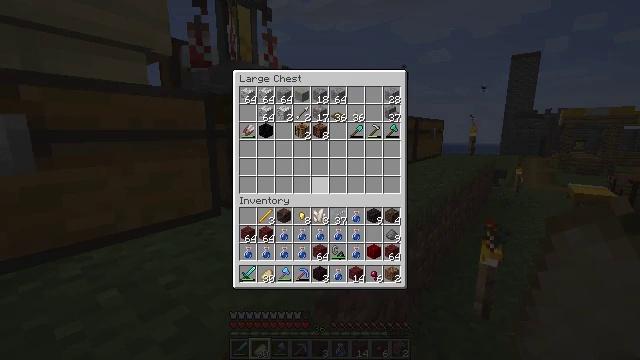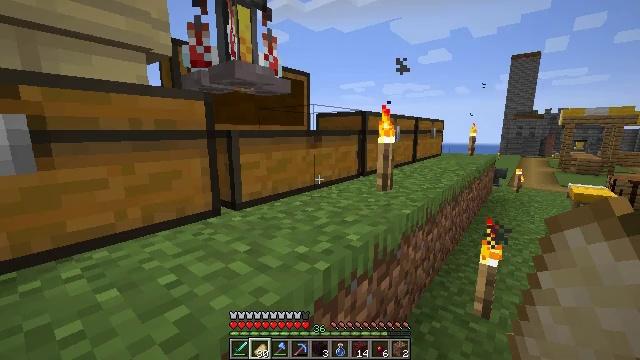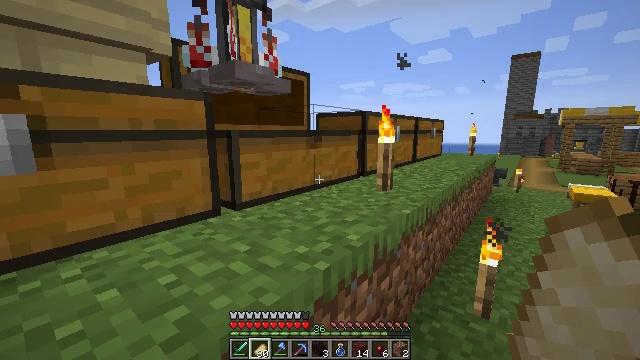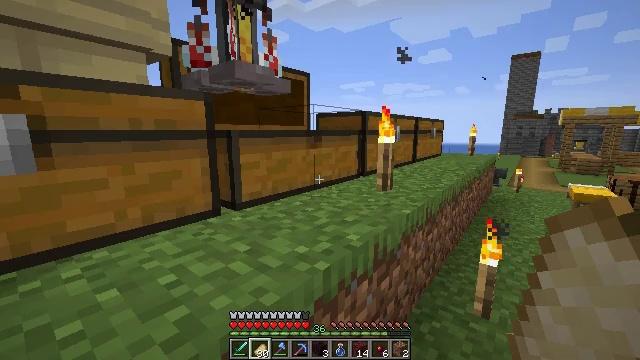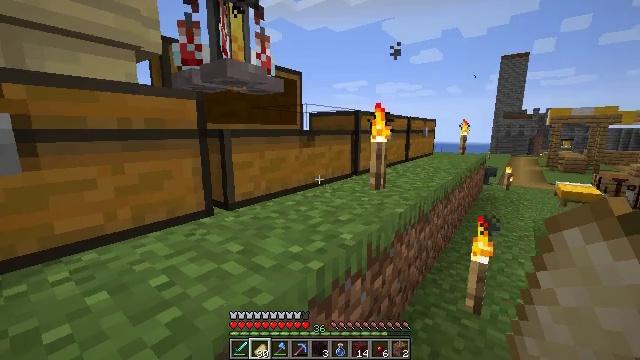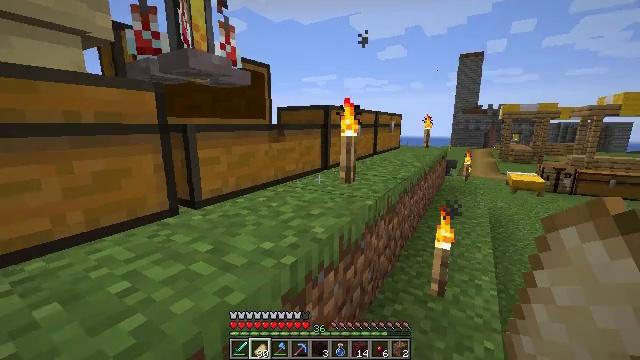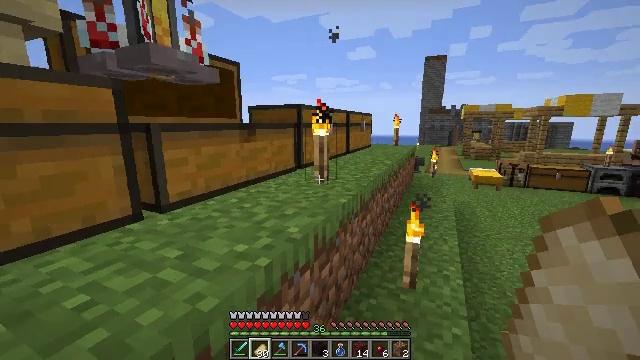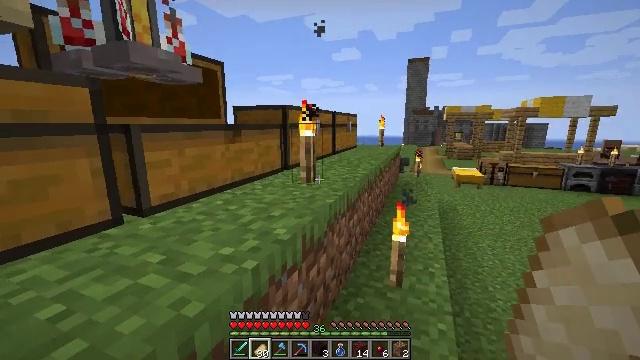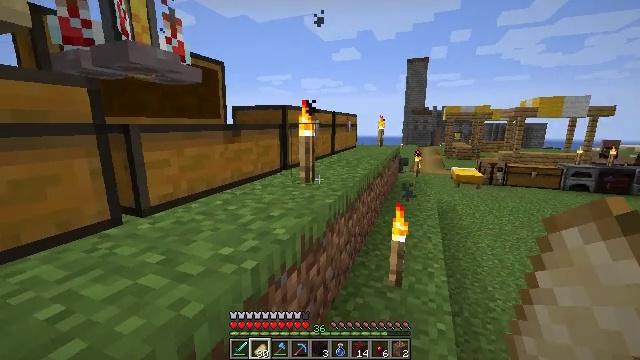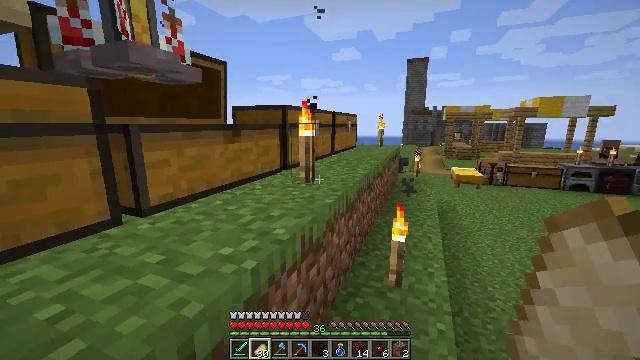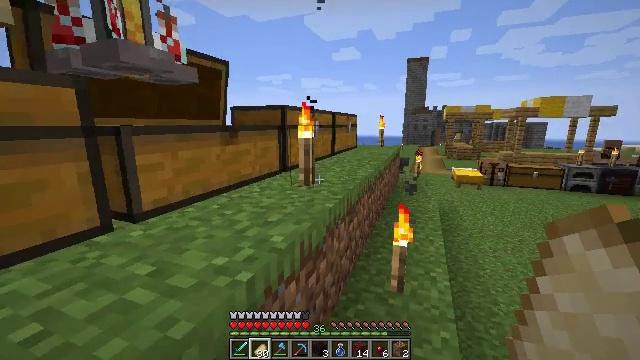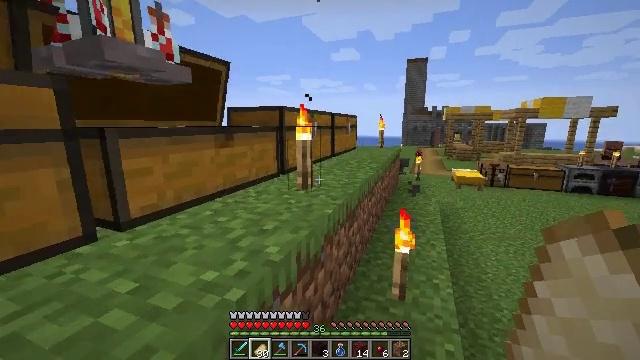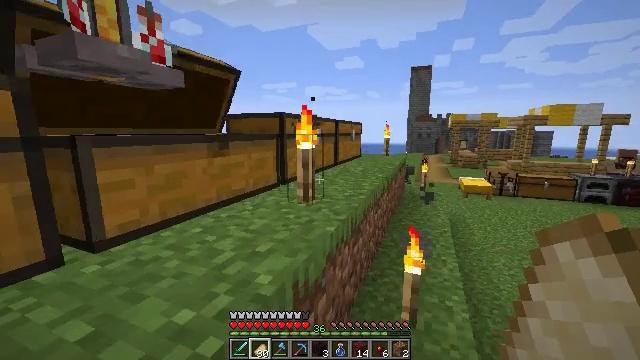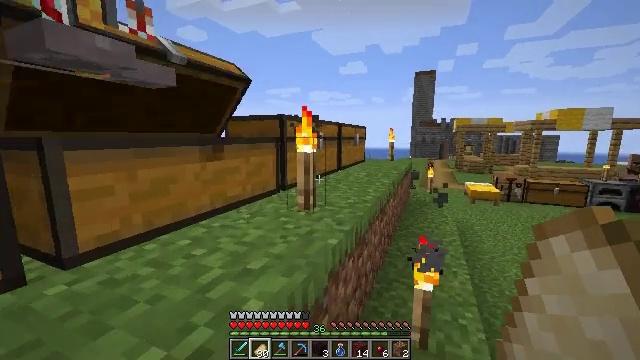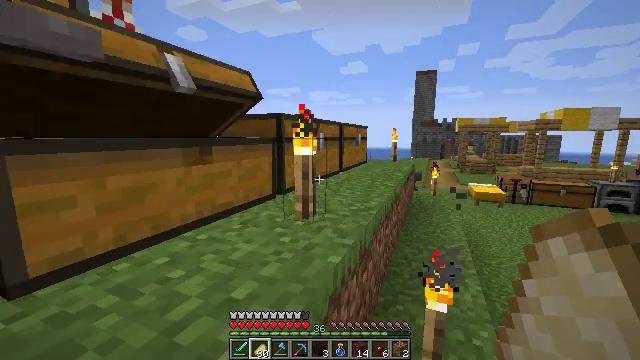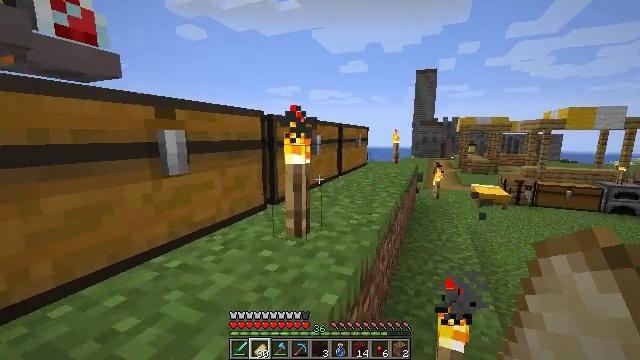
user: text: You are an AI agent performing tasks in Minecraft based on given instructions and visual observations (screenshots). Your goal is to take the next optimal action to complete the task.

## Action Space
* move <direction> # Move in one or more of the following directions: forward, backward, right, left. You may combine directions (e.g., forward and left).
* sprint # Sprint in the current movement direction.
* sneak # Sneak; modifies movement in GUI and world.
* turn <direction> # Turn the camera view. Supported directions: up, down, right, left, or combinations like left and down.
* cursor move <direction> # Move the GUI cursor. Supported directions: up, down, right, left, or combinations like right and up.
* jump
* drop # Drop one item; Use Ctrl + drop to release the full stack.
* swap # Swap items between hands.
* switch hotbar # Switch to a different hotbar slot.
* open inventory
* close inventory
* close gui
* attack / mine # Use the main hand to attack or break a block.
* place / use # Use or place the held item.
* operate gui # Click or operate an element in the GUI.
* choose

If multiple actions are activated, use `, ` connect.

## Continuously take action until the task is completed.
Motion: motion action
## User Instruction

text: Take sugarcane to craft sugar.
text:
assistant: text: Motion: no_op
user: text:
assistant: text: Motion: close gui
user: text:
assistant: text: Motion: no_op
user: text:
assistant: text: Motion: turn right
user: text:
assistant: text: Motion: turn right and down
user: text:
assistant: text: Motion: turn right
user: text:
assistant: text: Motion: turn right
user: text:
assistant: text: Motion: no_op
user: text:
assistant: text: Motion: no_op
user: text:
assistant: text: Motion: move forward
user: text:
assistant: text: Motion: move forward
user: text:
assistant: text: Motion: move forward, turn up
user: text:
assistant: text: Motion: move forward
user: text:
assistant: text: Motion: move forward
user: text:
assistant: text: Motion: move forward, sprint
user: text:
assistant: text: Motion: move forward, sprint
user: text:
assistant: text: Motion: move forward, sprint
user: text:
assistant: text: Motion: move forward, sprint, turn left
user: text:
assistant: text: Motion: move forward and move right, sprint, turn left
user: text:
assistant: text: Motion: move forward and move right, turn left
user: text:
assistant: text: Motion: move forward and move right, turn left
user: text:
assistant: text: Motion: move forward and move right, turn left
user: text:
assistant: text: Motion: move forward and move right, turn left
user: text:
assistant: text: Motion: move forward, turn left
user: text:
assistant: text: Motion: turn left
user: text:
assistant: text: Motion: turn left
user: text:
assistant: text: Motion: use / place
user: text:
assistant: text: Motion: use / place
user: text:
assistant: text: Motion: use / place
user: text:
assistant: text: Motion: use / place